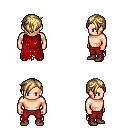
a pixel art fantasy rpg character, male body template, human, light skin, red tattered cape, red pants, blonde pixie cut hairstyle, brown shoes, four views (front, back, left, right), 2x2 character sprite sheet, small pixel art, hard edges, no anti-aliasing